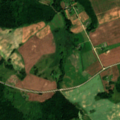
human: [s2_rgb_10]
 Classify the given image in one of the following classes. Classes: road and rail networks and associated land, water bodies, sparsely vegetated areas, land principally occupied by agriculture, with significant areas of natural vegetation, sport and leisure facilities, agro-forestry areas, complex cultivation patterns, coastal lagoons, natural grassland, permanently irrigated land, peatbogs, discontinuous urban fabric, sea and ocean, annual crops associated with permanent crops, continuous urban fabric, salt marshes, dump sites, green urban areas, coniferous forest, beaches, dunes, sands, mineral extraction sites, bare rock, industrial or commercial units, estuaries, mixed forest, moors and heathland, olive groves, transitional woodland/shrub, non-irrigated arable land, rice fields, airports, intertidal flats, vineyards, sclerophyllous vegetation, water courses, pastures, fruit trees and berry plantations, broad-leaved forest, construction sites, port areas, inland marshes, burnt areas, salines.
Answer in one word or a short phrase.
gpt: non-irrigated arable land, complex cultivation patterns, land principally occupied by agriculture, with significant areas of natural vegetation, broad-leaved forest, mixed forest, transitional woodland/shrub